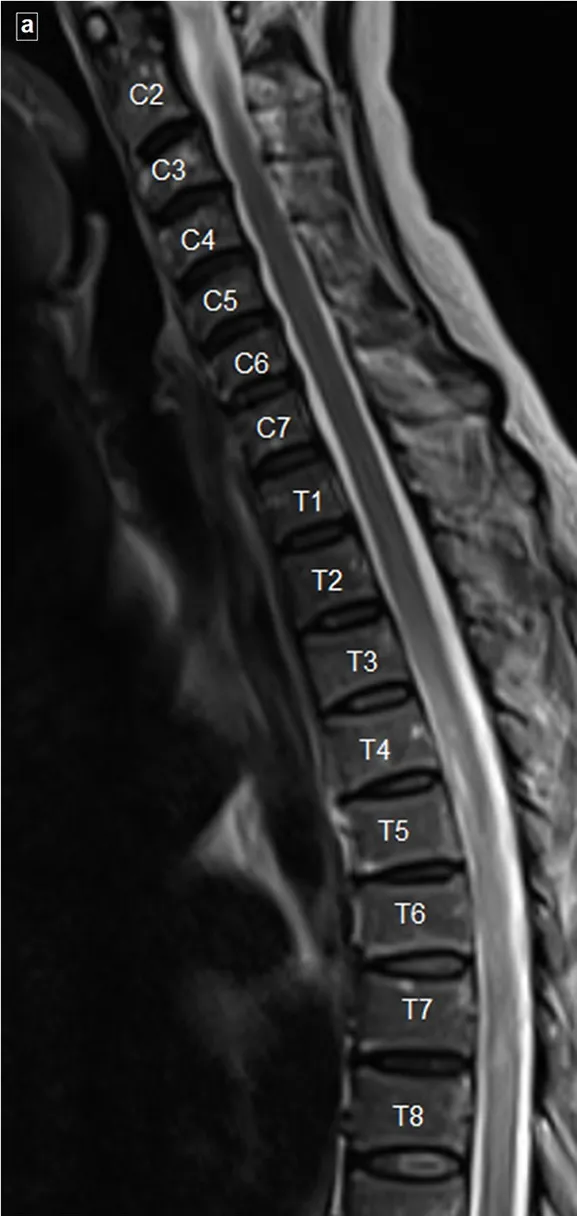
Magnetic resonance imaging (MRI) of spine. (a) Sagittal T2-weighted image of the cervical and dorsal spine reveals poorly delineated long segment of hyperintense signal, clearly evident from T4 to T8.
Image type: radiology (mri)